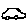
Label: car